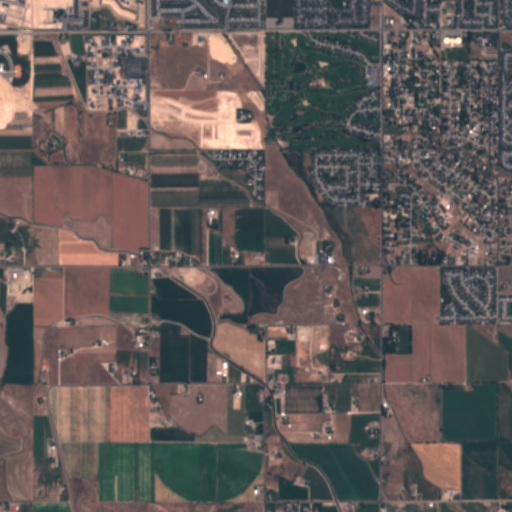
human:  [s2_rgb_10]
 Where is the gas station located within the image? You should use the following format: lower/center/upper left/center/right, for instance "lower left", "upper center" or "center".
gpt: The gas station is located in the upper right of the image.
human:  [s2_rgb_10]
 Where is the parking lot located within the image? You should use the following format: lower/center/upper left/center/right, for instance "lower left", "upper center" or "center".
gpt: The parking lot is located in the upper of the image.
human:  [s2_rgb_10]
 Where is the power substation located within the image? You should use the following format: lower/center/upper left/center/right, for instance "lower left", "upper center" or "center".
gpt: The power substation is located in the center of the image.
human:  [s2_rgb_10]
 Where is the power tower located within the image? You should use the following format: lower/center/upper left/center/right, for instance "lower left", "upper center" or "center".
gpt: The power tower is located in the lower left of the image.
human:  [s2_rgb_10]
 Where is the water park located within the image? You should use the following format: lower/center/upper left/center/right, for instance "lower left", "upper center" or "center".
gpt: The water park is located in the upper left of the image.
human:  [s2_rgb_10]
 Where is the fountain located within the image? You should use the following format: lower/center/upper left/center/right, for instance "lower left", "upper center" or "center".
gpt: The fountain is located in the center of the image.
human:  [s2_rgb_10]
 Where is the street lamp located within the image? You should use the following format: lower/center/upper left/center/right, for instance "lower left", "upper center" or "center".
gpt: The street lamp is located in the upper center of the image.
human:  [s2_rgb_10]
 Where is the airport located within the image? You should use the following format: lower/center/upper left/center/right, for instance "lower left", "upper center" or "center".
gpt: There is no airport in the image.